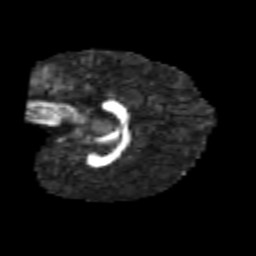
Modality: FA
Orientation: sagittal
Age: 5
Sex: male
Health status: healthy